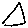
Label: triangle